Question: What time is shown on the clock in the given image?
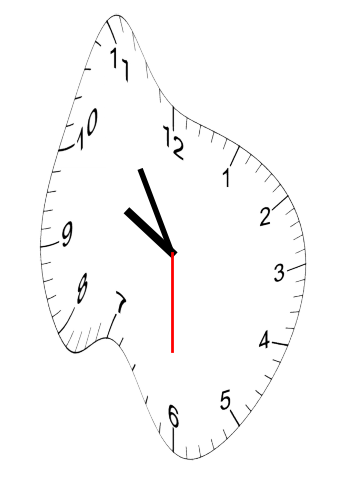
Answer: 09:54:30